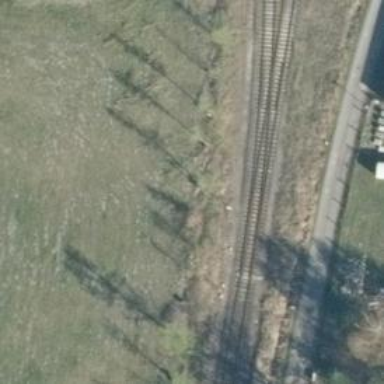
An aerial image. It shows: Railway switch with the turnout on the left side.